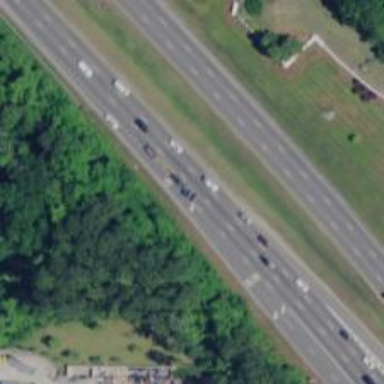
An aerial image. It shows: Trunk highway.